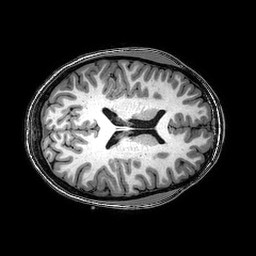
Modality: T1w
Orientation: axial
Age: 22
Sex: female
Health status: healthy
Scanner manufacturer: philips
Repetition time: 0.008169 s
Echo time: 0.00373 s